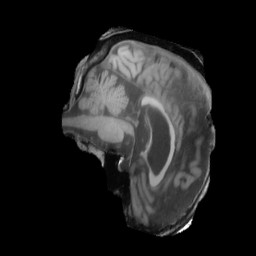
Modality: T1w
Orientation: sagittal
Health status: ill
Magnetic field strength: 3 T